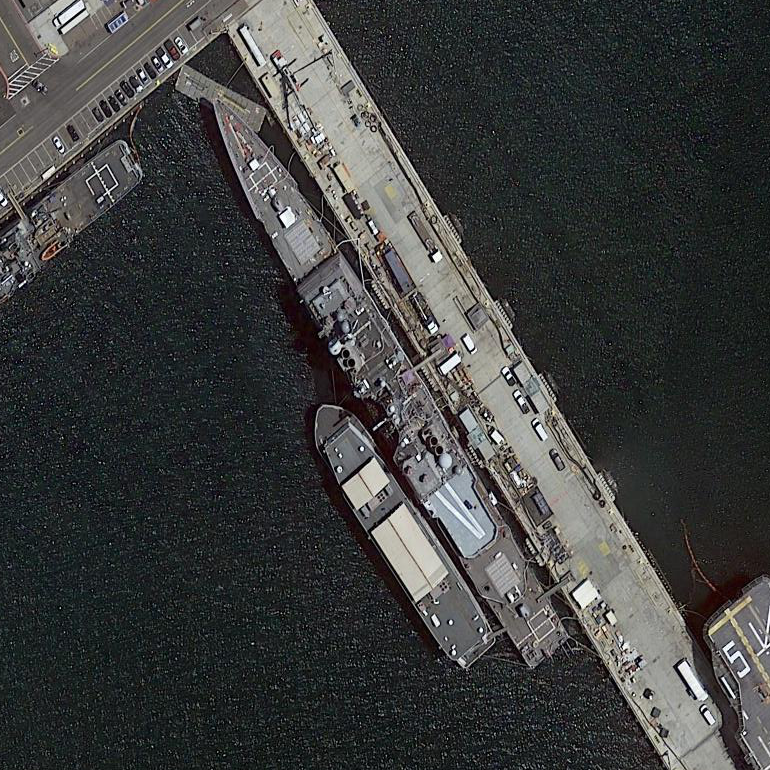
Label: Ticonderoga-class_cruiser